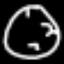
Label: clock